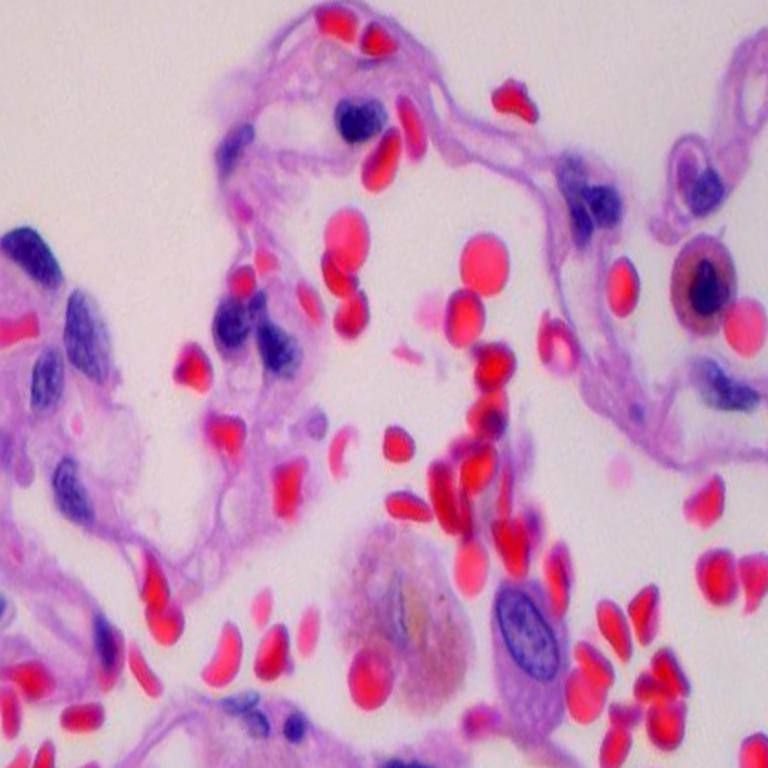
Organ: lung
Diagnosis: benign